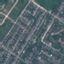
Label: Residential